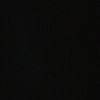
Label: space